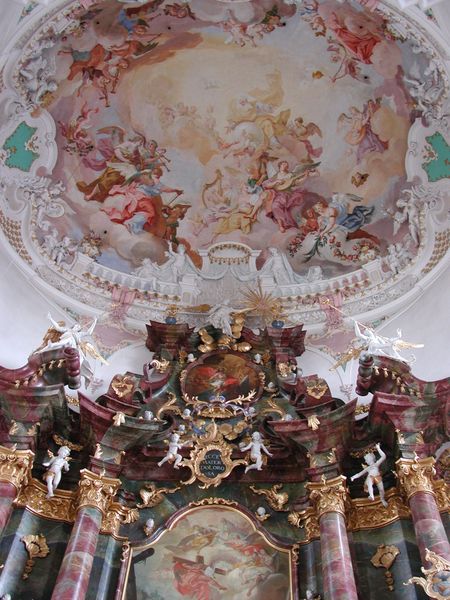
Titel: Hochaltar mit Gnadenbild
Künstler: Joachim Werkstatt Früholz
Standort: Steinhausen, Unserer lieben Frau, Pfarrkirche St. Peter und Paul (EU - D - BW)
Schlagwörter: gemälde, gott, himmel, weiß, wolken, frauen, gelb, grün, menschen, bunt, licht, marmor, schwarz, säule, säulen, türkis, rot, schloss, beige, barock, bild, kirche, gold, decke, kind, gitarre, musik, renaissance, rosa, kinder, engel, deutschland, schrift, kuppel, kartusche, inschrift, ornamente, verzierung, stuck, foto, fotografie, bögen, bayern, dom, altar, kathedrale, kapitell, fries, wappen, nähe, residenz, fresken, kapelle, konsolen, heilige, deckengemälde, fresko, laute, gitare, kitsch, heilig, putten, korinthisch, kitschig, szenen, aufbau, barok, da vinci, dreifaltigkeit, musikinstrumente, altargemälde, inri, sphäre, beichtstuhl, altat, tagel, sockelband